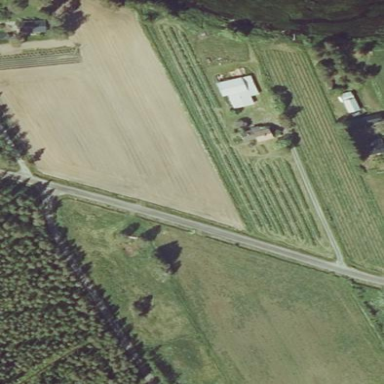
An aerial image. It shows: Orchard.